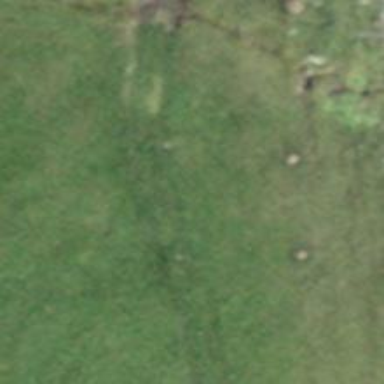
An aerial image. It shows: Grass track with grade4 surface.